Interaction volume radius: 5 \u00c5
Interaction volume height: 40 \u00c5
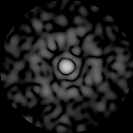
Disorder parameter: 0.776